七年级 · 解析几何
(本小题 8.0 分)

如图, 在数轴上表示 1 和 $\sqrt{3}$ 的点分别为 $A, B$, 点 $B$ 到点 $A$ 的距离等于点 $C$ 到原点的距离, 设点 $C$表示的数是 $x$.

(1)写出数 $x$ 的值.

(2)求 $(x-\sqrt{3})^{2}$ 的立方根.
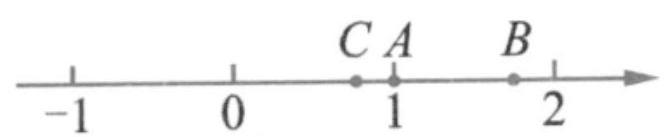
答案: 解: (1) $\because$ 点 $A, B$ 分别表示 $1, \sqrt{3}$,

$\therefore A B=\sqrt{3}-1$, 即 $x=\sqrt{3}-1$ ；

(2) $\because x=\sqrt{3}-1$,

$\therefore(x-\sqrt{3})^{2}=(\sqrt{3}-1-\sqrt{3})^{2}=(-1)^{2}=1$,

$\therefore(x-\sqrt{3})^{2}$ 的立方根为 1 .
解析: 本题考查的是实数与数轴, 数轴上两点间的距离, 立方根的概念, 熟知实数与数轴上的点之间对应关系是解答此题的关键.

(1)根据数轴上两点间的距离求出 $A B$ 之间的距离即为 $x$ 的值;

(2)把 $x$ 的值代入所求代数式进行计算, 再求出结果的立方根即可.